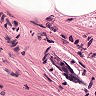
Metastatic tissue present: no